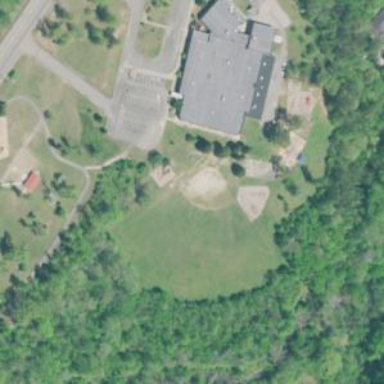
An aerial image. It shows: School.